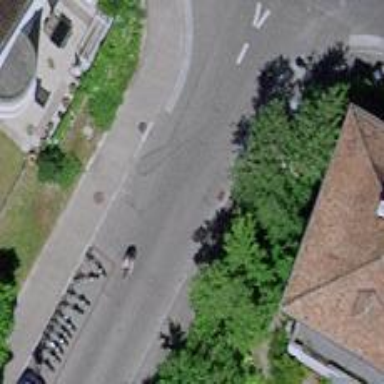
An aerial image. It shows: Bicycle rental service.